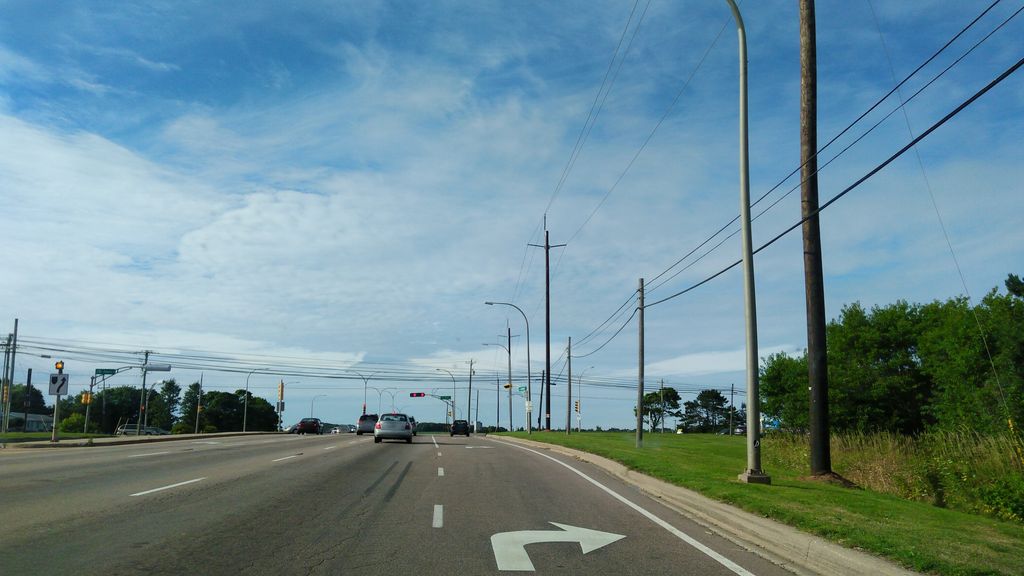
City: charlottetown